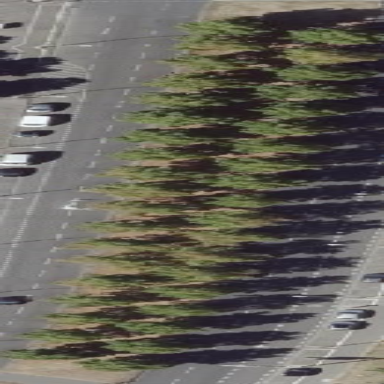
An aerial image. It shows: Grassy area designated as traffic island.